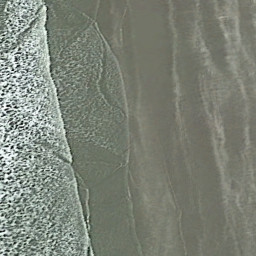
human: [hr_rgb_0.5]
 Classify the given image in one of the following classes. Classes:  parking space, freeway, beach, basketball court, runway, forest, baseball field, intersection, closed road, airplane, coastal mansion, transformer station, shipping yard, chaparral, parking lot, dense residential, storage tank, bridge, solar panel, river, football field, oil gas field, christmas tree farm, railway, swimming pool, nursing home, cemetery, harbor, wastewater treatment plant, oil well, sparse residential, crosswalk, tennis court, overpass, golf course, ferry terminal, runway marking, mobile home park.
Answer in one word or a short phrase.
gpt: beach